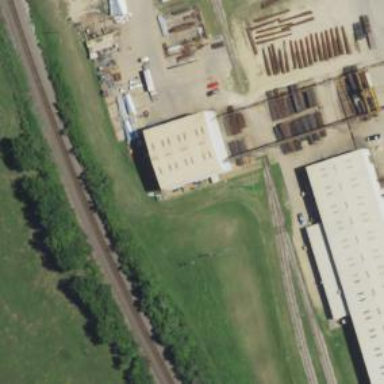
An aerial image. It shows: View of railway yard.